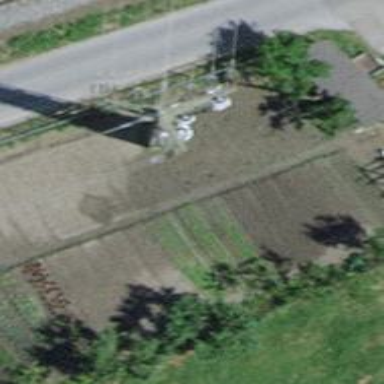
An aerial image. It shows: Power tower.